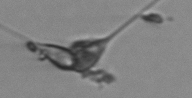
Label: Asterionellopsis_glacialis